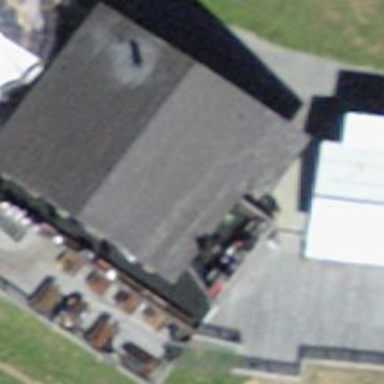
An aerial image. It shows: Restaurant.